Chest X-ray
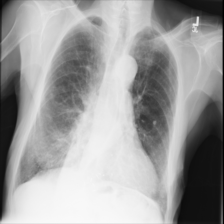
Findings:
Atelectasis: negative
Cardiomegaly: negative
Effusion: negative
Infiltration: negative
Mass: negative
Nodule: negative
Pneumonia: negative
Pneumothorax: negative
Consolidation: negative
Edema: negative
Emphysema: negative
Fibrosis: negative
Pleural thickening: negative
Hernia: negative